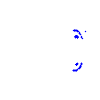
Particle: proton